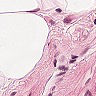
Metastatic tissue present: no